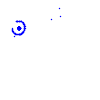
Particle: kaon